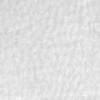
Label: no_change